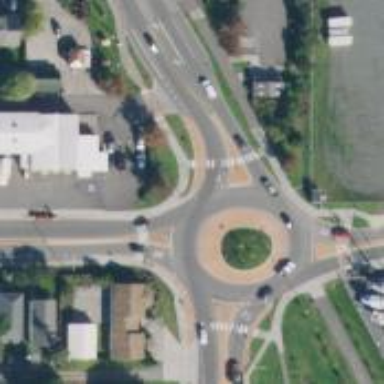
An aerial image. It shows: Secondary road made of asphalt leading to roundabout.